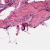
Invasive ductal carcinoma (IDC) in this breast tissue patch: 0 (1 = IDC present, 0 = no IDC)